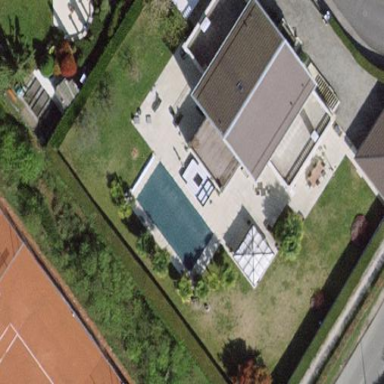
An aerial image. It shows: Garden surrounded by fence.